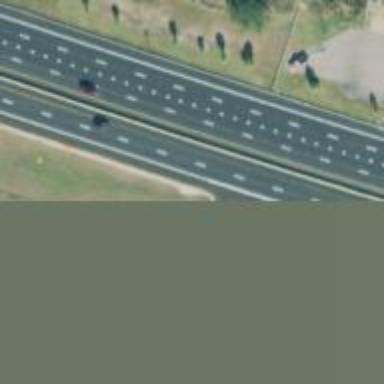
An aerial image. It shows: Primary link road with asphalt surface.